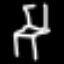
Label: chair